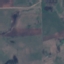
Land use / land cover class: Pasture